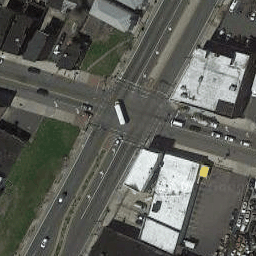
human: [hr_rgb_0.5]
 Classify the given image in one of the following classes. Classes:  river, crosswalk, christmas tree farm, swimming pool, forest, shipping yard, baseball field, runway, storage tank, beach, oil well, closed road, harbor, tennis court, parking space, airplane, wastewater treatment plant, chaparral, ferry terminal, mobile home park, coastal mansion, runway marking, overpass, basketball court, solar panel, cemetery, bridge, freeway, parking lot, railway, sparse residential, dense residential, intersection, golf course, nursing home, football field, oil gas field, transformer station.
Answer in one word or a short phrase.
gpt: intersection